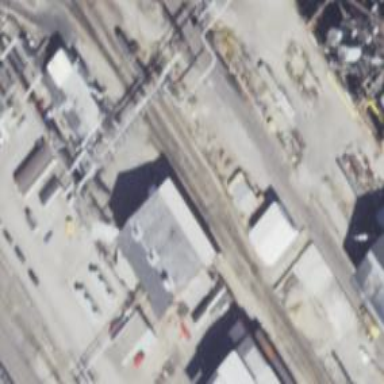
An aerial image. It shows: Railway siding with rails.